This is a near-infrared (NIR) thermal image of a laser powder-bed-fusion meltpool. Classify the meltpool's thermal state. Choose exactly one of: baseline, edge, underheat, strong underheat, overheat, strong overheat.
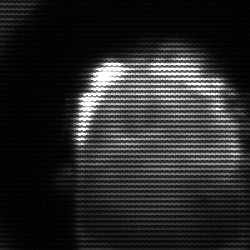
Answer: baseline